Field crop: maize
Growth stage: 2
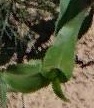
Species: maize